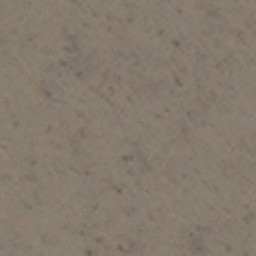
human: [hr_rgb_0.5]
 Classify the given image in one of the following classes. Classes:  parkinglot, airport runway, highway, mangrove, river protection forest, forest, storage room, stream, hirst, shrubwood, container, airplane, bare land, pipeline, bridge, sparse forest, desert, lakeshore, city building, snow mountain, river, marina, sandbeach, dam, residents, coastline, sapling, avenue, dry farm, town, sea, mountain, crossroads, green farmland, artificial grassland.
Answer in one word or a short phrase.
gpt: bare land